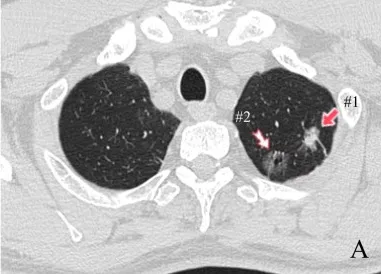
Location and next-generation sequencing (NGS) results of the three pulmonary lesions. (A) Chest computed tomography showed two ground-glass density nodules in S1 of the upper lobe of the right lung.
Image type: radiology (ct)